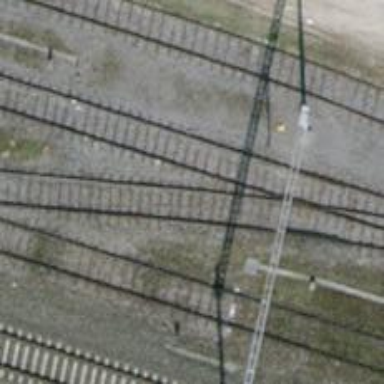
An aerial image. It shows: Railway yard in service.